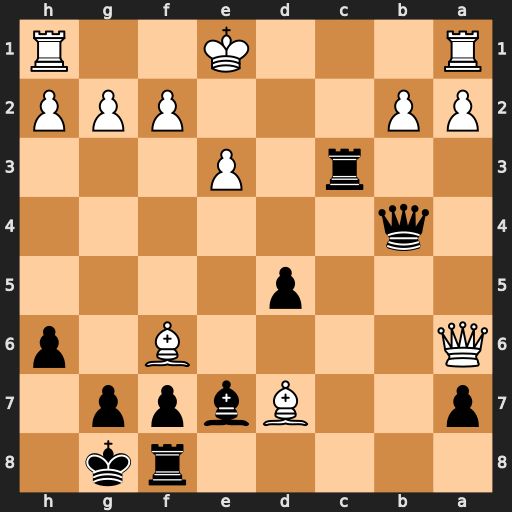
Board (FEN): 5rk1/p2Bbpp1/Q4B1p/3p4/1q6/2r1P3/PP3PPP/R3K2R
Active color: b
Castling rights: KQ
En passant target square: -
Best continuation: Rc1+ Ke2 Rc2+ Kf3 Qe4+